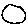
Label: circle